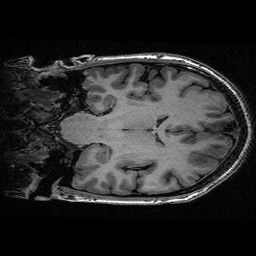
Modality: T1w
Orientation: coronal
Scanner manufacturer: ge
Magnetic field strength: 3 T
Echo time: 0.00318 s